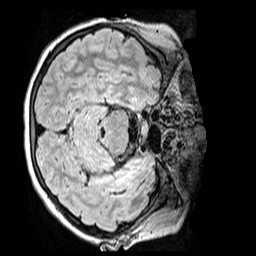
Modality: FLAIR
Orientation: axial
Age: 10
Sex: female
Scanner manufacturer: siemens
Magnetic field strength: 3 T
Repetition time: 5 s
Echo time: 0.388 s